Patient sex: M
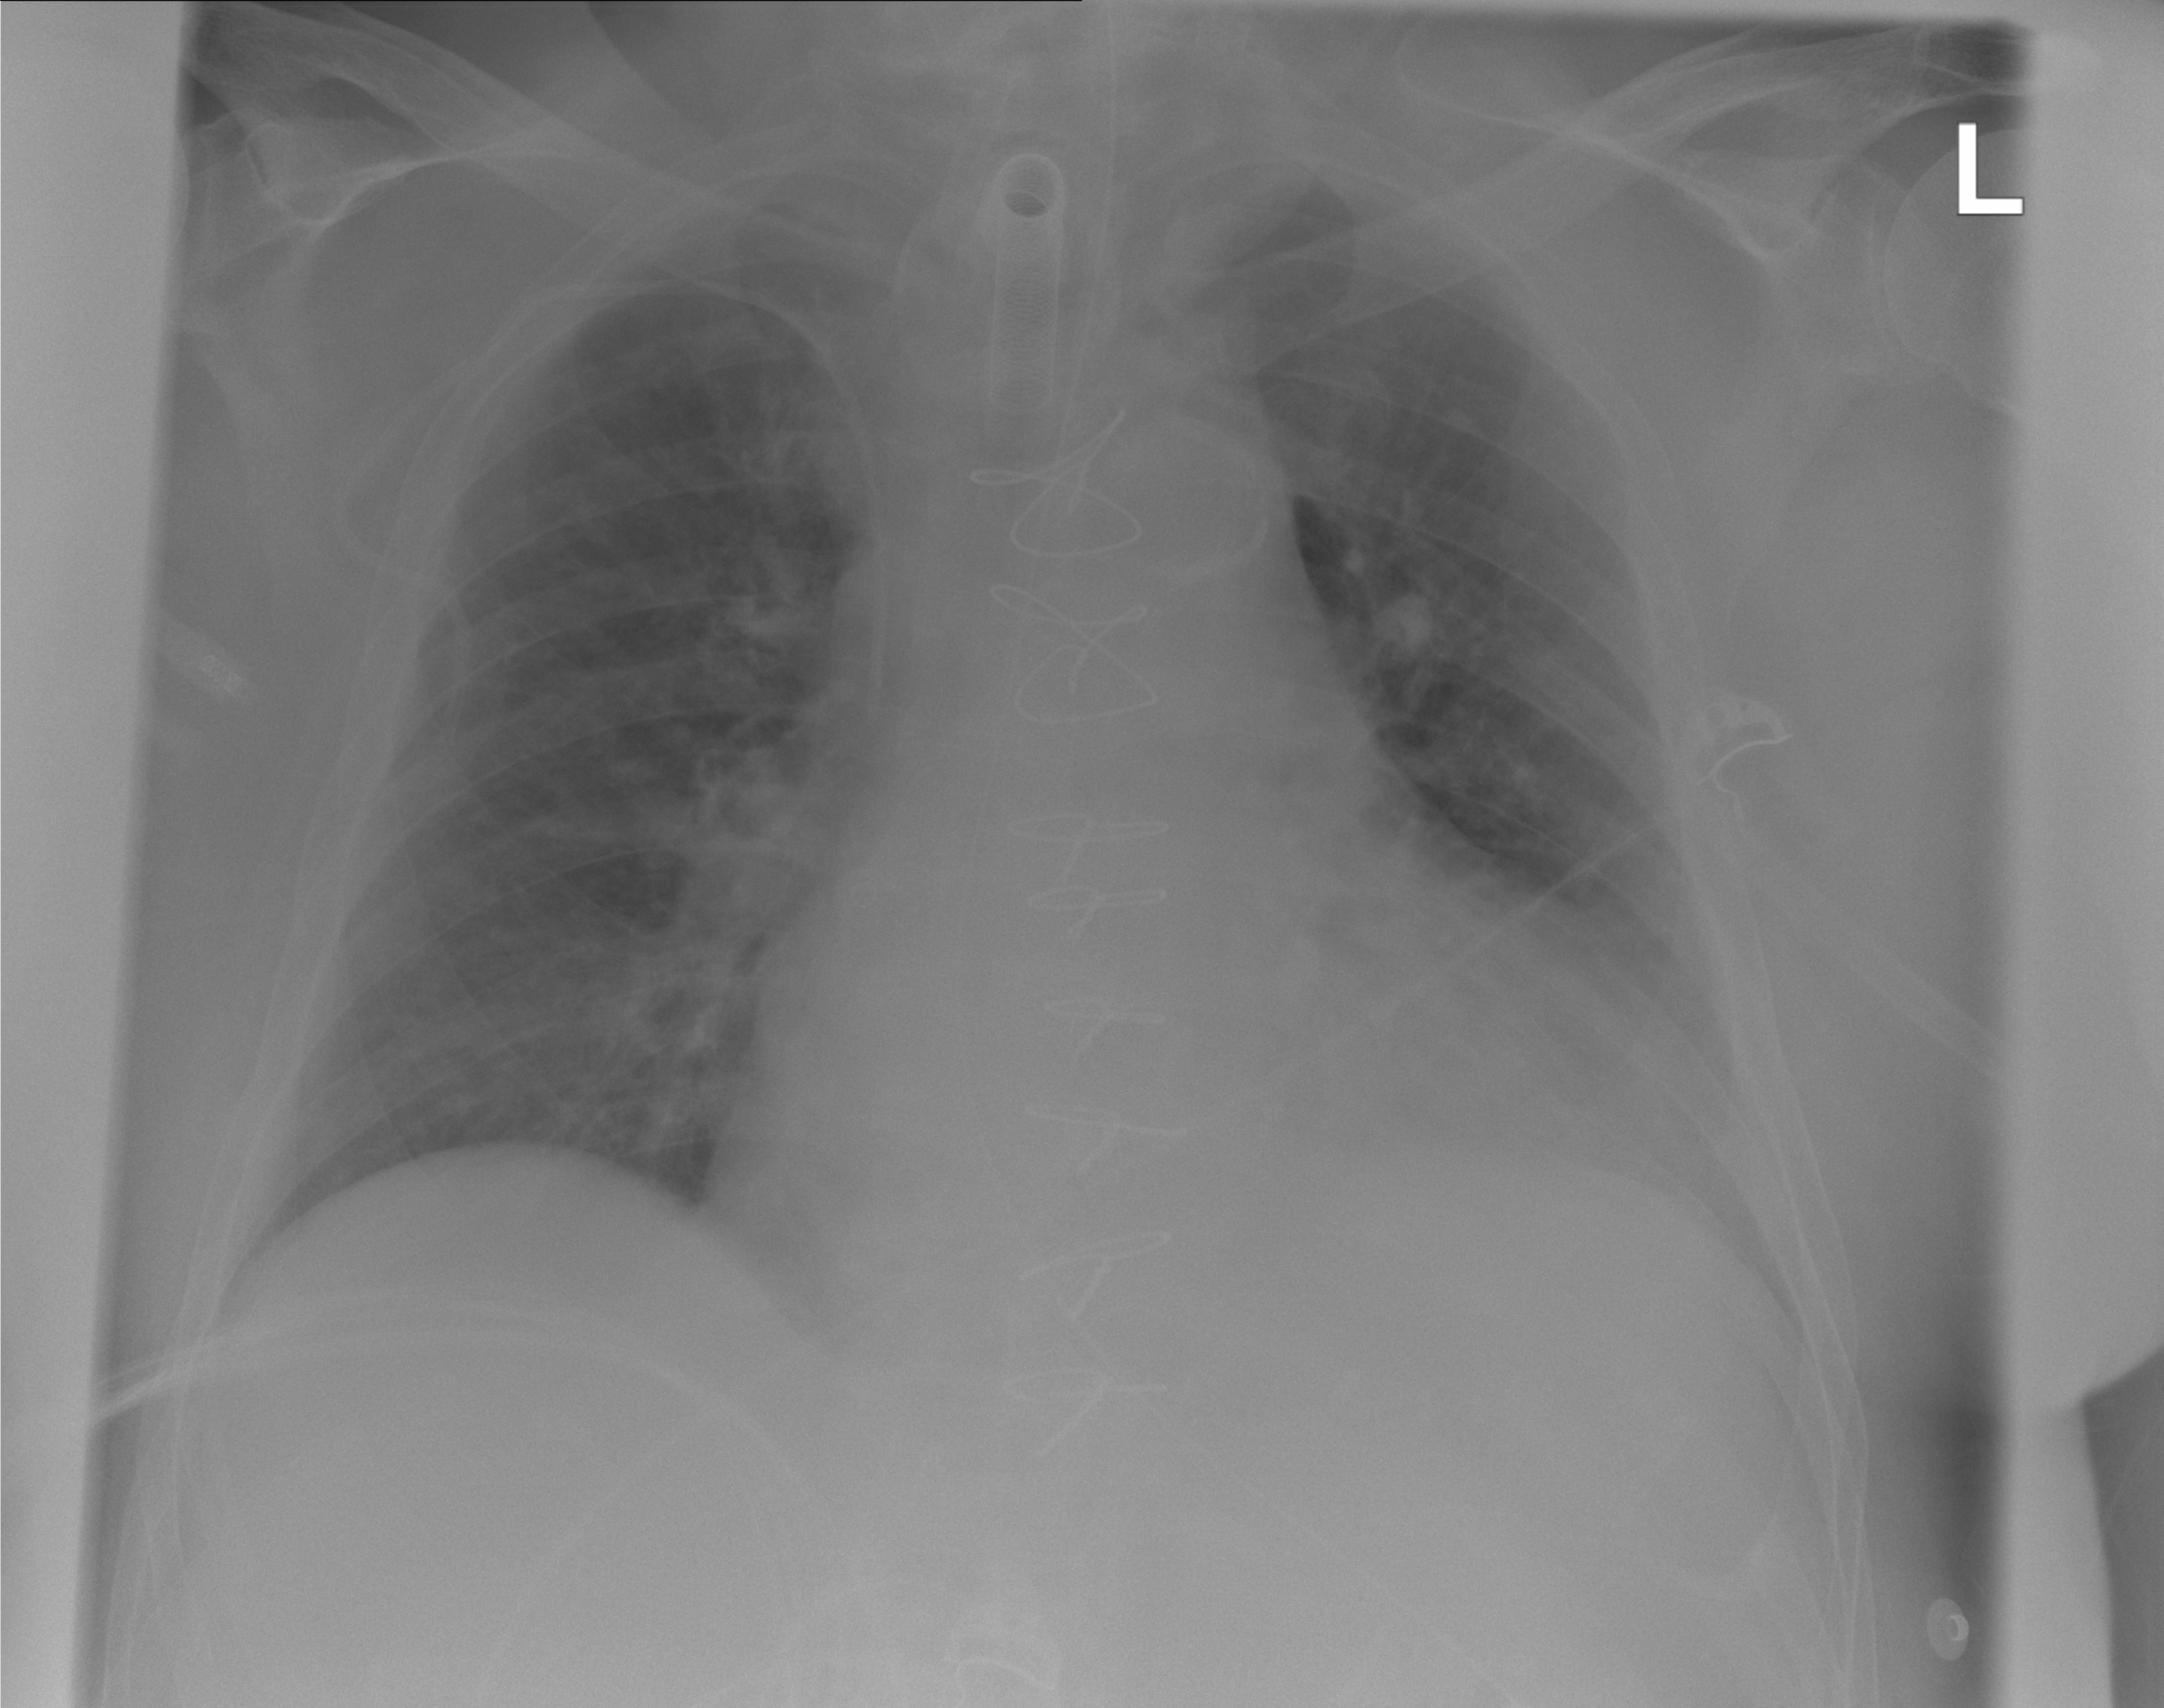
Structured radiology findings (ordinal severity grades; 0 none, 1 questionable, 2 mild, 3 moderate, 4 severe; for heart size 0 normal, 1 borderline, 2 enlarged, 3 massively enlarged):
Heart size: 2
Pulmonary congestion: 0
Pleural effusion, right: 0
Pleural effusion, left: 2
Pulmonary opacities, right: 0
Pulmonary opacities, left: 0
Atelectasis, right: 0
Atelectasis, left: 2